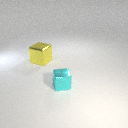
small cyan metal cube to the right of large yellow metal cube